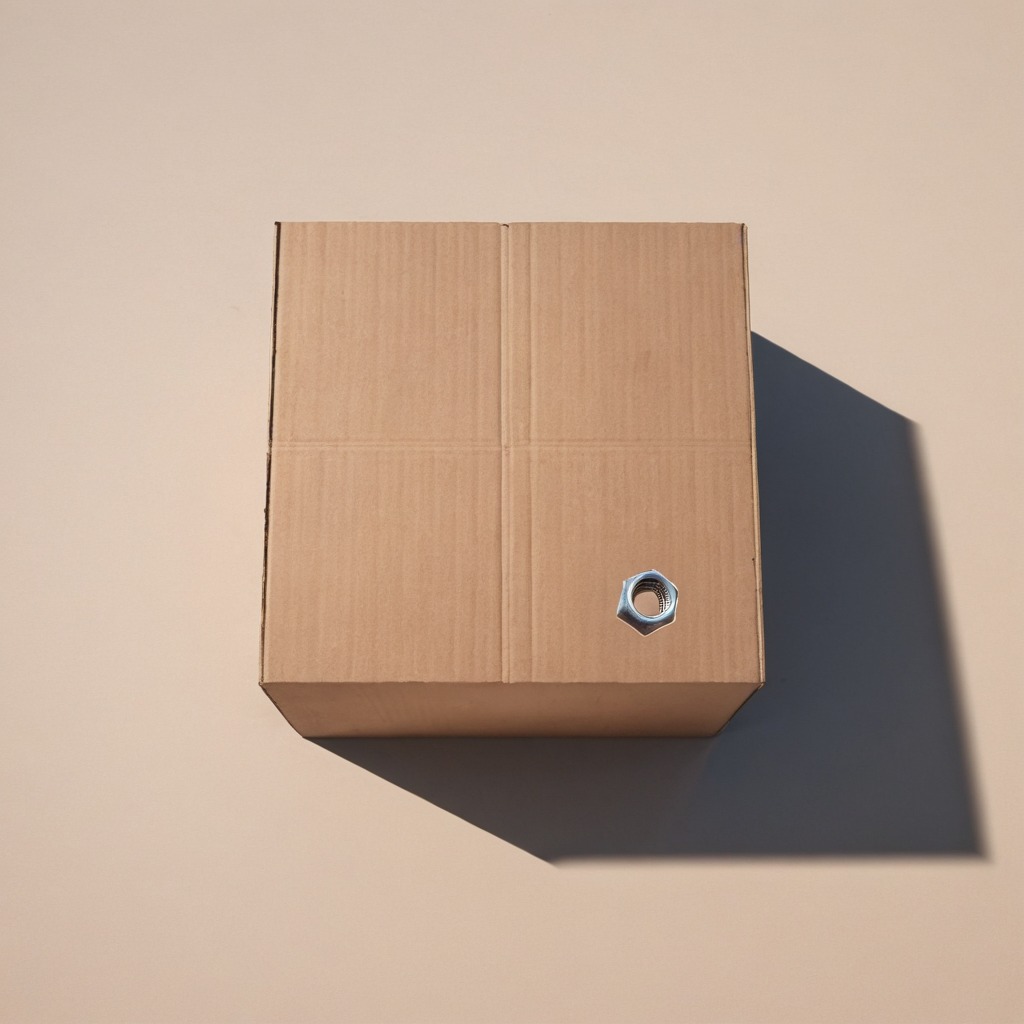
A metal nut is lying on the cardboard box surface.